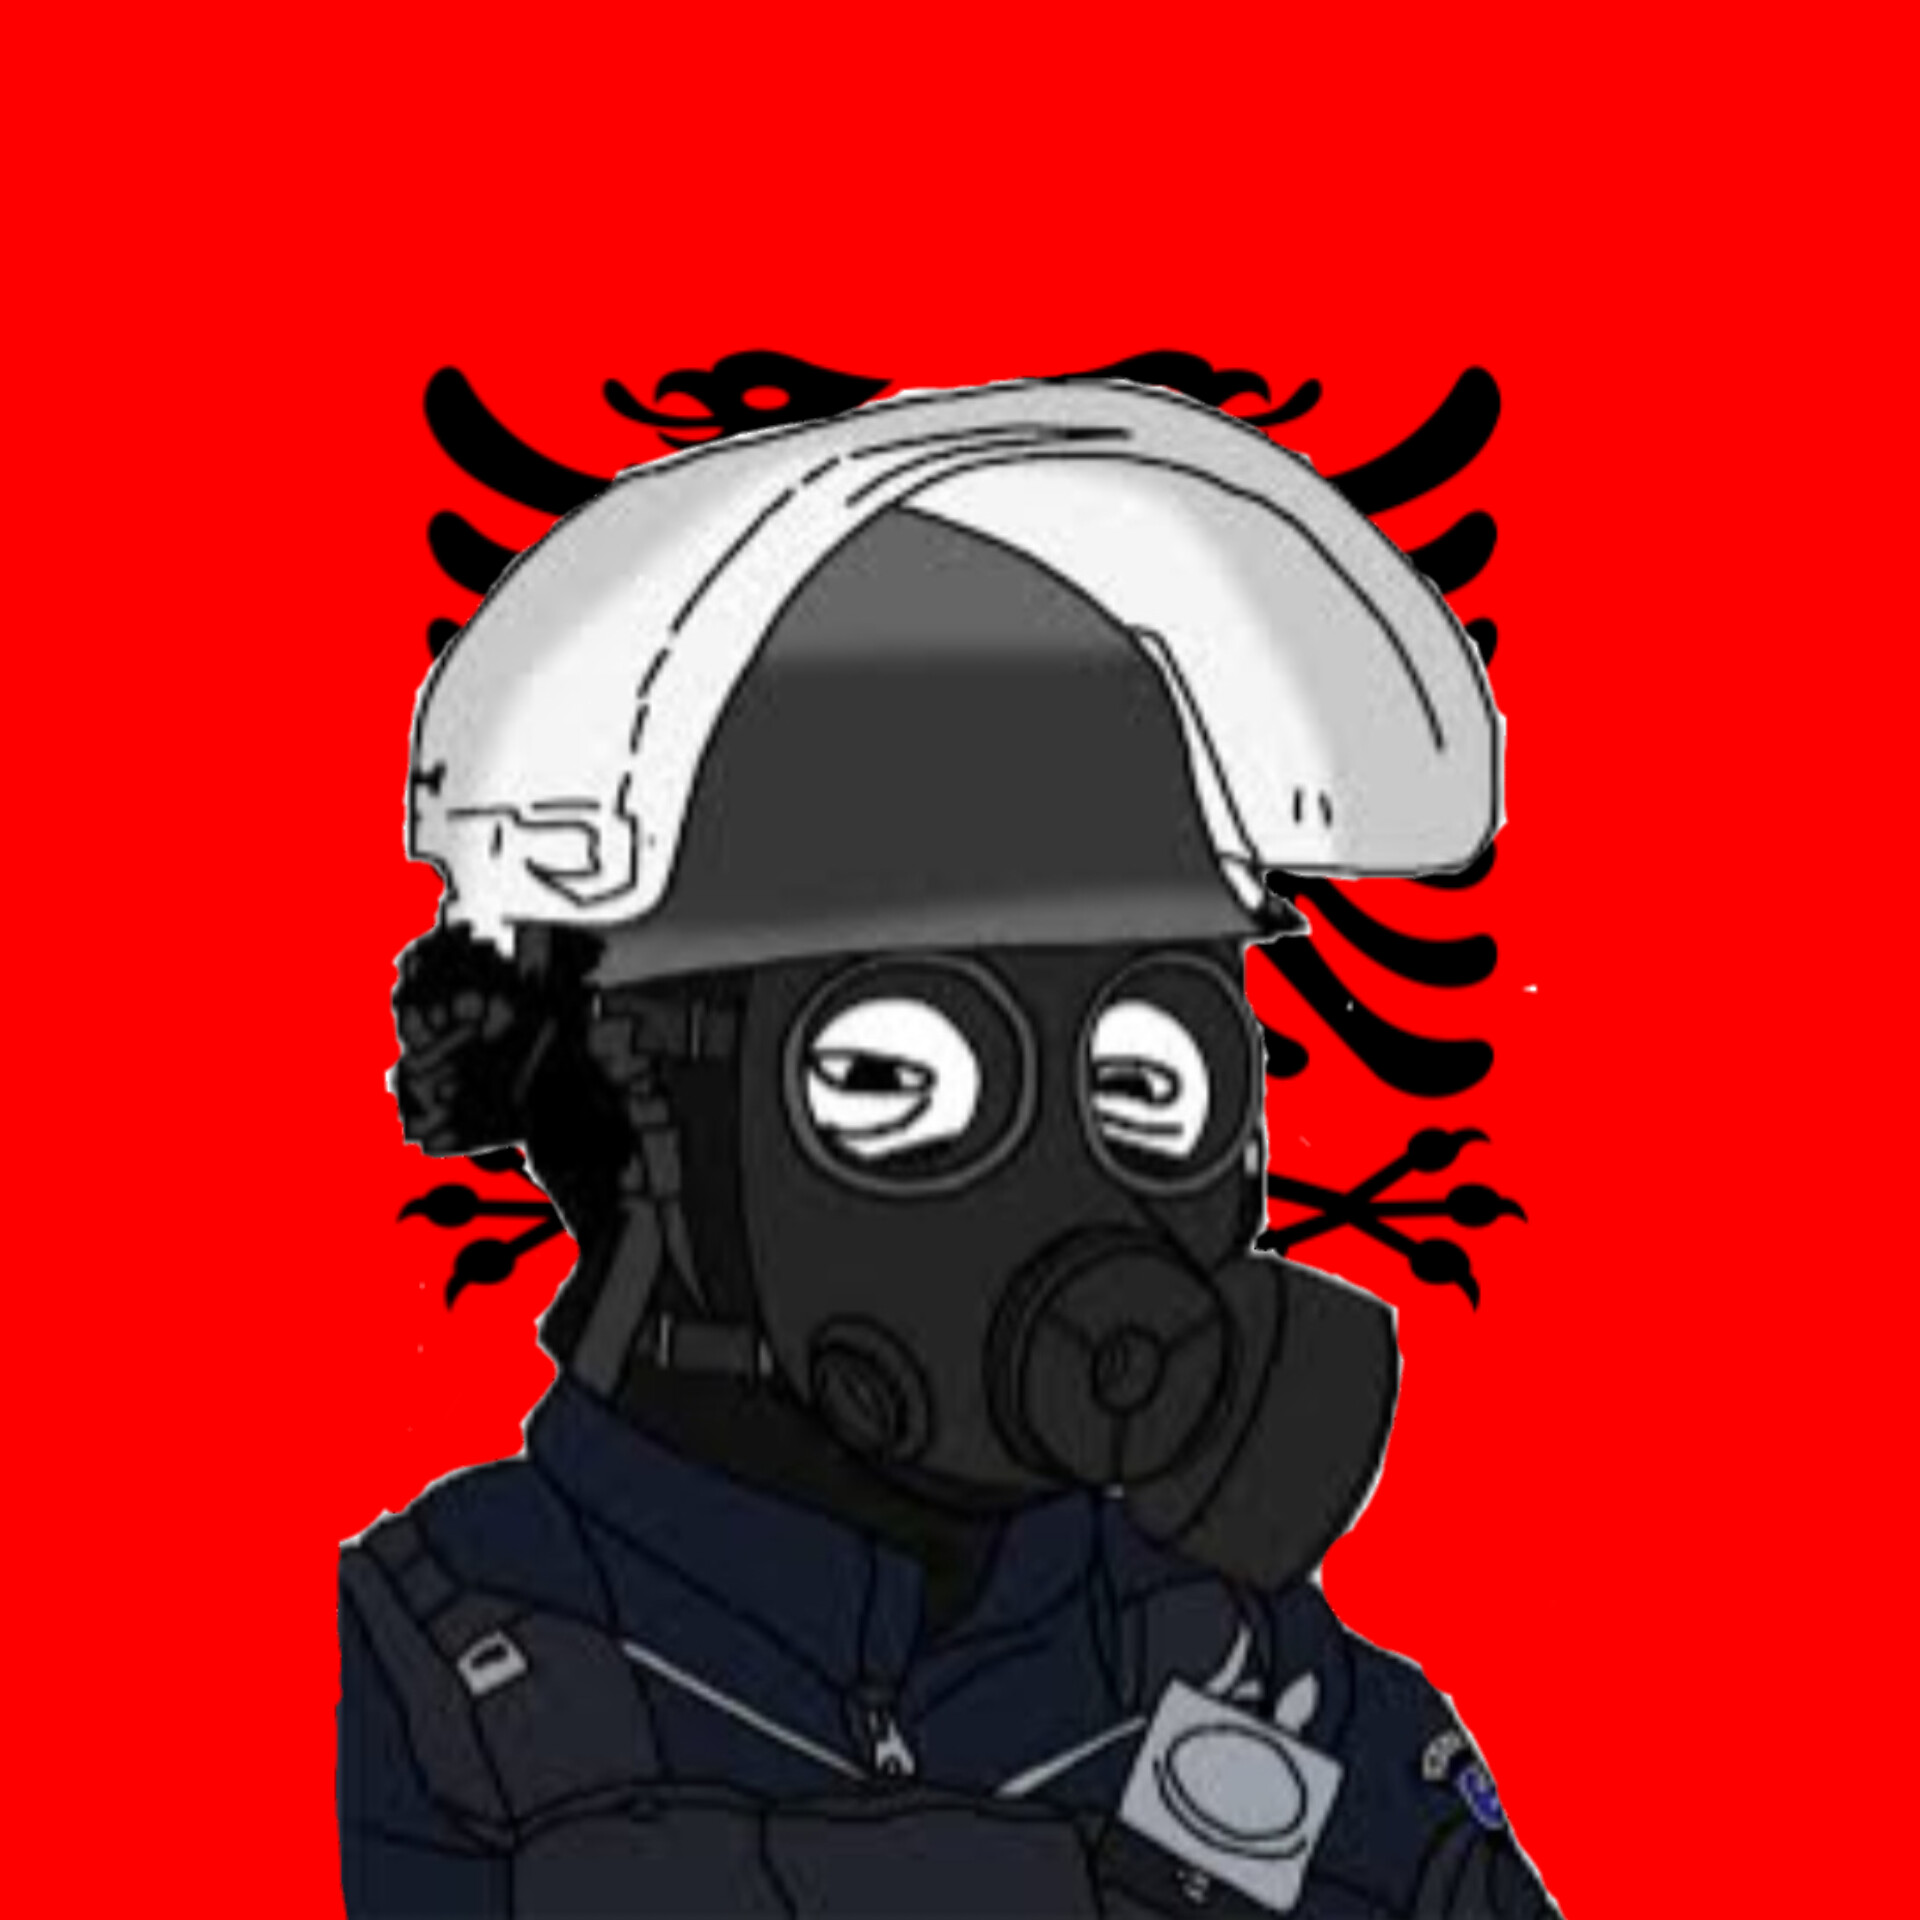
Label: 5_Wojak_with_Background